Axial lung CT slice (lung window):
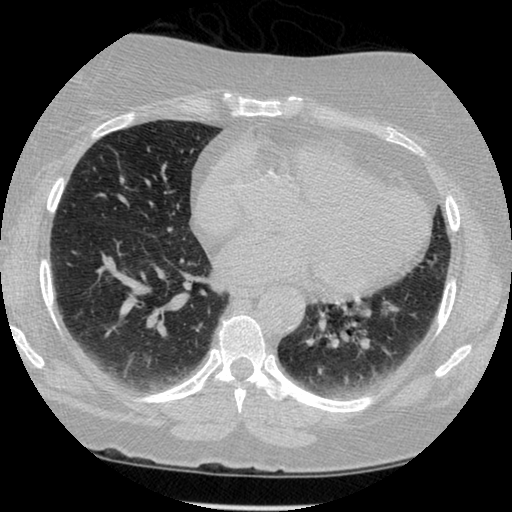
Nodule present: no